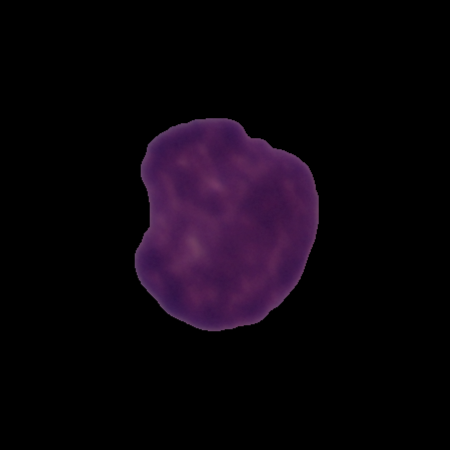
Label: healthy